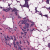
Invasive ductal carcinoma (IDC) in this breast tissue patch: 0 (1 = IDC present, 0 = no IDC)